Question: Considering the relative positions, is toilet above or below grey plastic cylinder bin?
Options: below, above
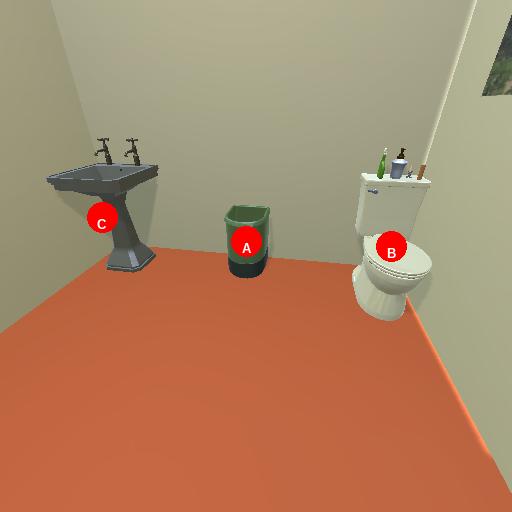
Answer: below